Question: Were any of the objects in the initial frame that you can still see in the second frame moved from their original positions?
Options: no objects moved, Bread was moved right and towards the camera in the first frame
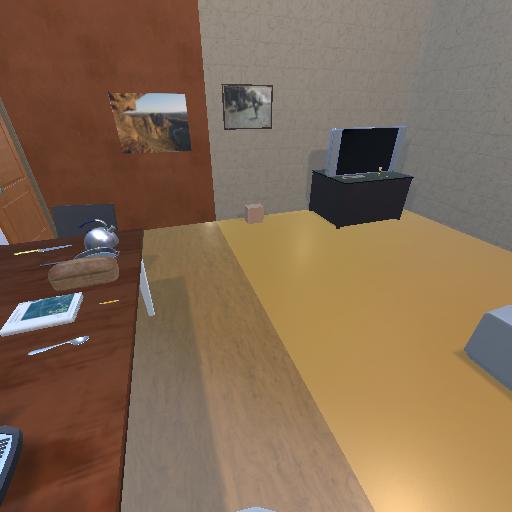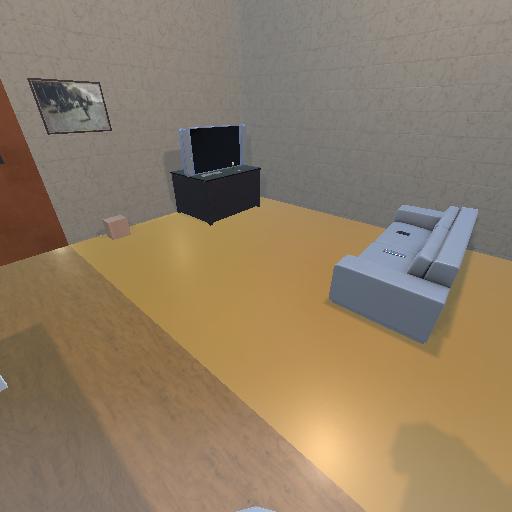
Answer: no objects moved